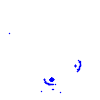
Particle: pion